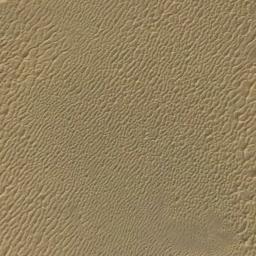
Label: desert